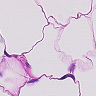
Metastatic tissue present: no